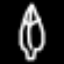
Label: leaf